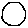
Label: circle